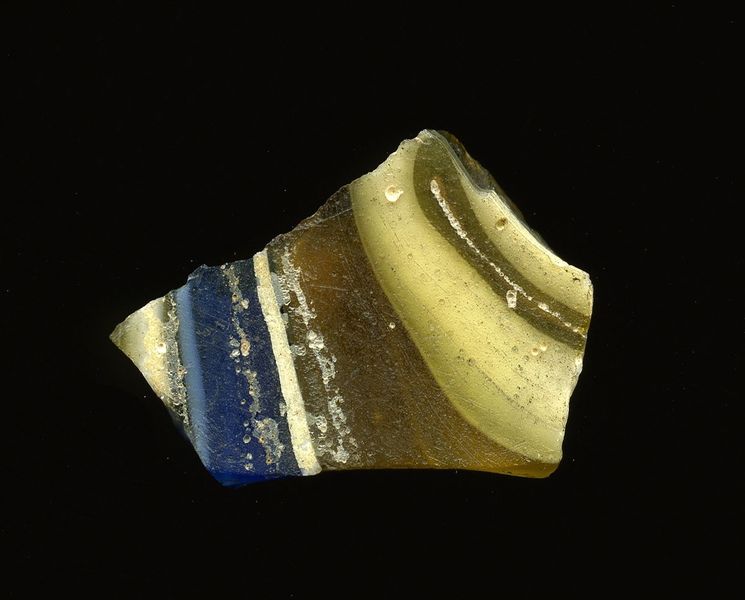
Titel: Fragment eines Gefäßes
Standort: Hamburg
Institution: Museum für Kunst und Gewerbe Hamburg
Schlagwörter: blau, weiß, ocker, braun, glas, keramik, farbe, linien, antike, geschnitten, kaiserzeit, gepresst, kanten, aufbewahrung, scherbe, schankgeschirr, gefäß, behälter, frühe kaiserzeit, prinzipat, römische, mittlere, späte